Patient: sex M, age 66
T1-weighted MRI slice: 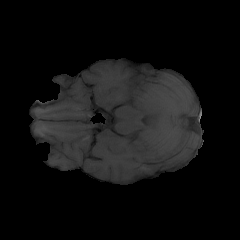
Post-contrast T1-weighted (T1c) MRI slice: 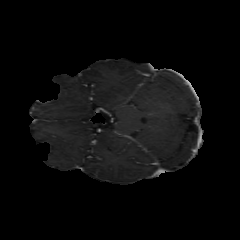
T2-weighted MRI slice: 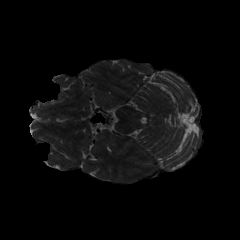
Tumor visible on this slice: no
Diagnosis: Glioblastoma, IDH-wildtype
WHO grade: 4